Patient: sex M, age 81
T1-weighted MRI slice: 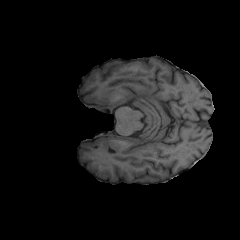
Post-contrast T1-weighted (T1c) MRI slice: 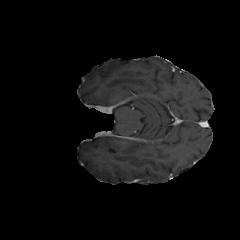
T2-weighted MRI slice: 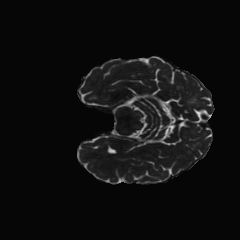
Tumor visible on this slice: no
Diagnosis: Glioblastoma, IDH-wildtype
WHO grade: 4